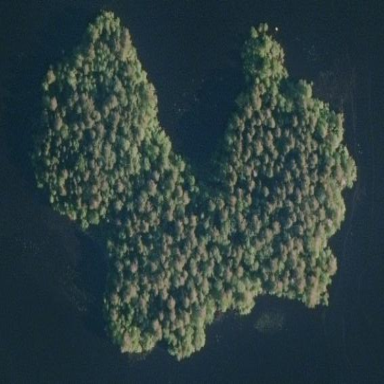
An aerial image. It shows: Island covered with dense forest.